Interaction volume radius: 10 \u00c5
Interaction volume height: 10 \u00c5
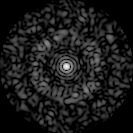
Disorder parameter: 0.8461